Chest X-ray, PA view. Patient: 28 years old, sex F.
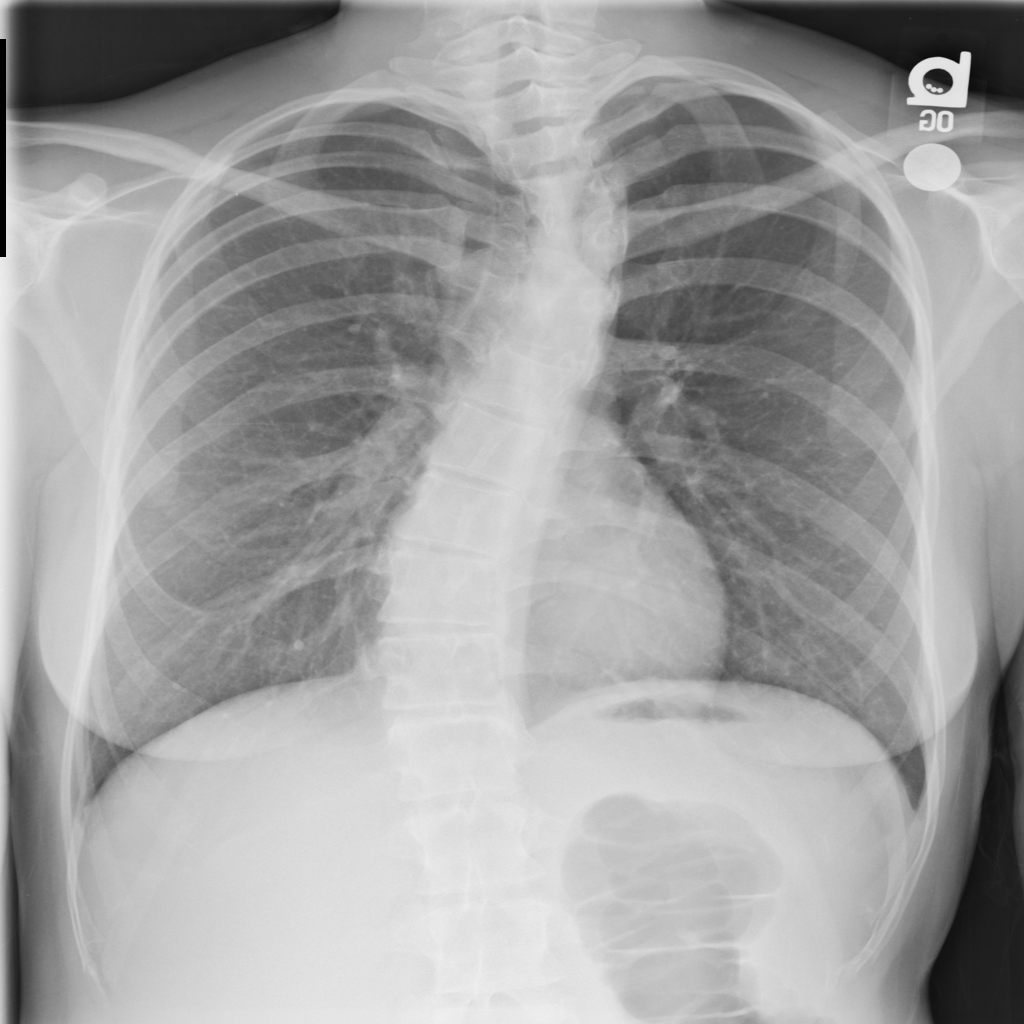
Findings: No Finding